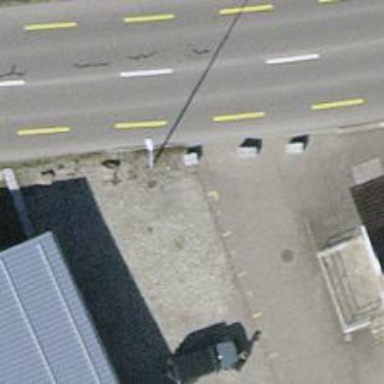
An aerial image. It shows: Block barrier.